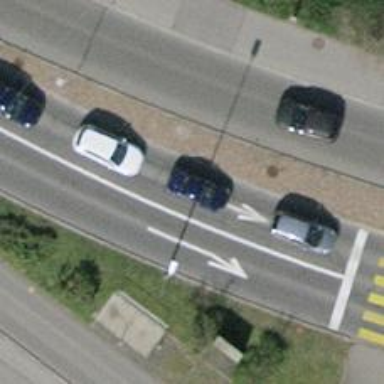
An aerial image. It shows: Road with traffic signals.